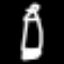
Label: pencil